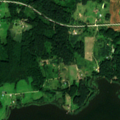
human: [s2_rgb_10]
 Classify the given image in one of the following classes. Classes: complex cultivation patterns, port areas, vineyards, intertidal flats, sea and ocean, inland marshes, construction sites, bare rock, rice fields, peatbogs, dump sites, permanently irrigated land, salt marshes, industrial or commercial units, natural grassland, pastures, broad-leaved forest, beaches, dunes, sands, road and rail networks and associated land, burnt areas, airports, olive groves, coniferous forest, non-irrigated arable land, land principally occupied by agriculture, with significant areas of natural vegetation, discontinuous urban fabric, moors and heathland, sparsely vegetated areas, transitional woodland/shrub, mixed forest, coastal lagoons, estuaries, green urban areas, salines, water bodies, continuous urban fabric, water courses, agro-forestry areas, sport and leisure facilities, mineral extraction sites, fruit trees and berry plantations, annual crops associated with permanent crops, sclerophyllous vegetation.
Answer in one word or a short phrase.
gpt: land principally occupied by agriculture, with significant areas of natural vegetation, broad-leaved forest, mixed forest, water bodies